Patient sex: F
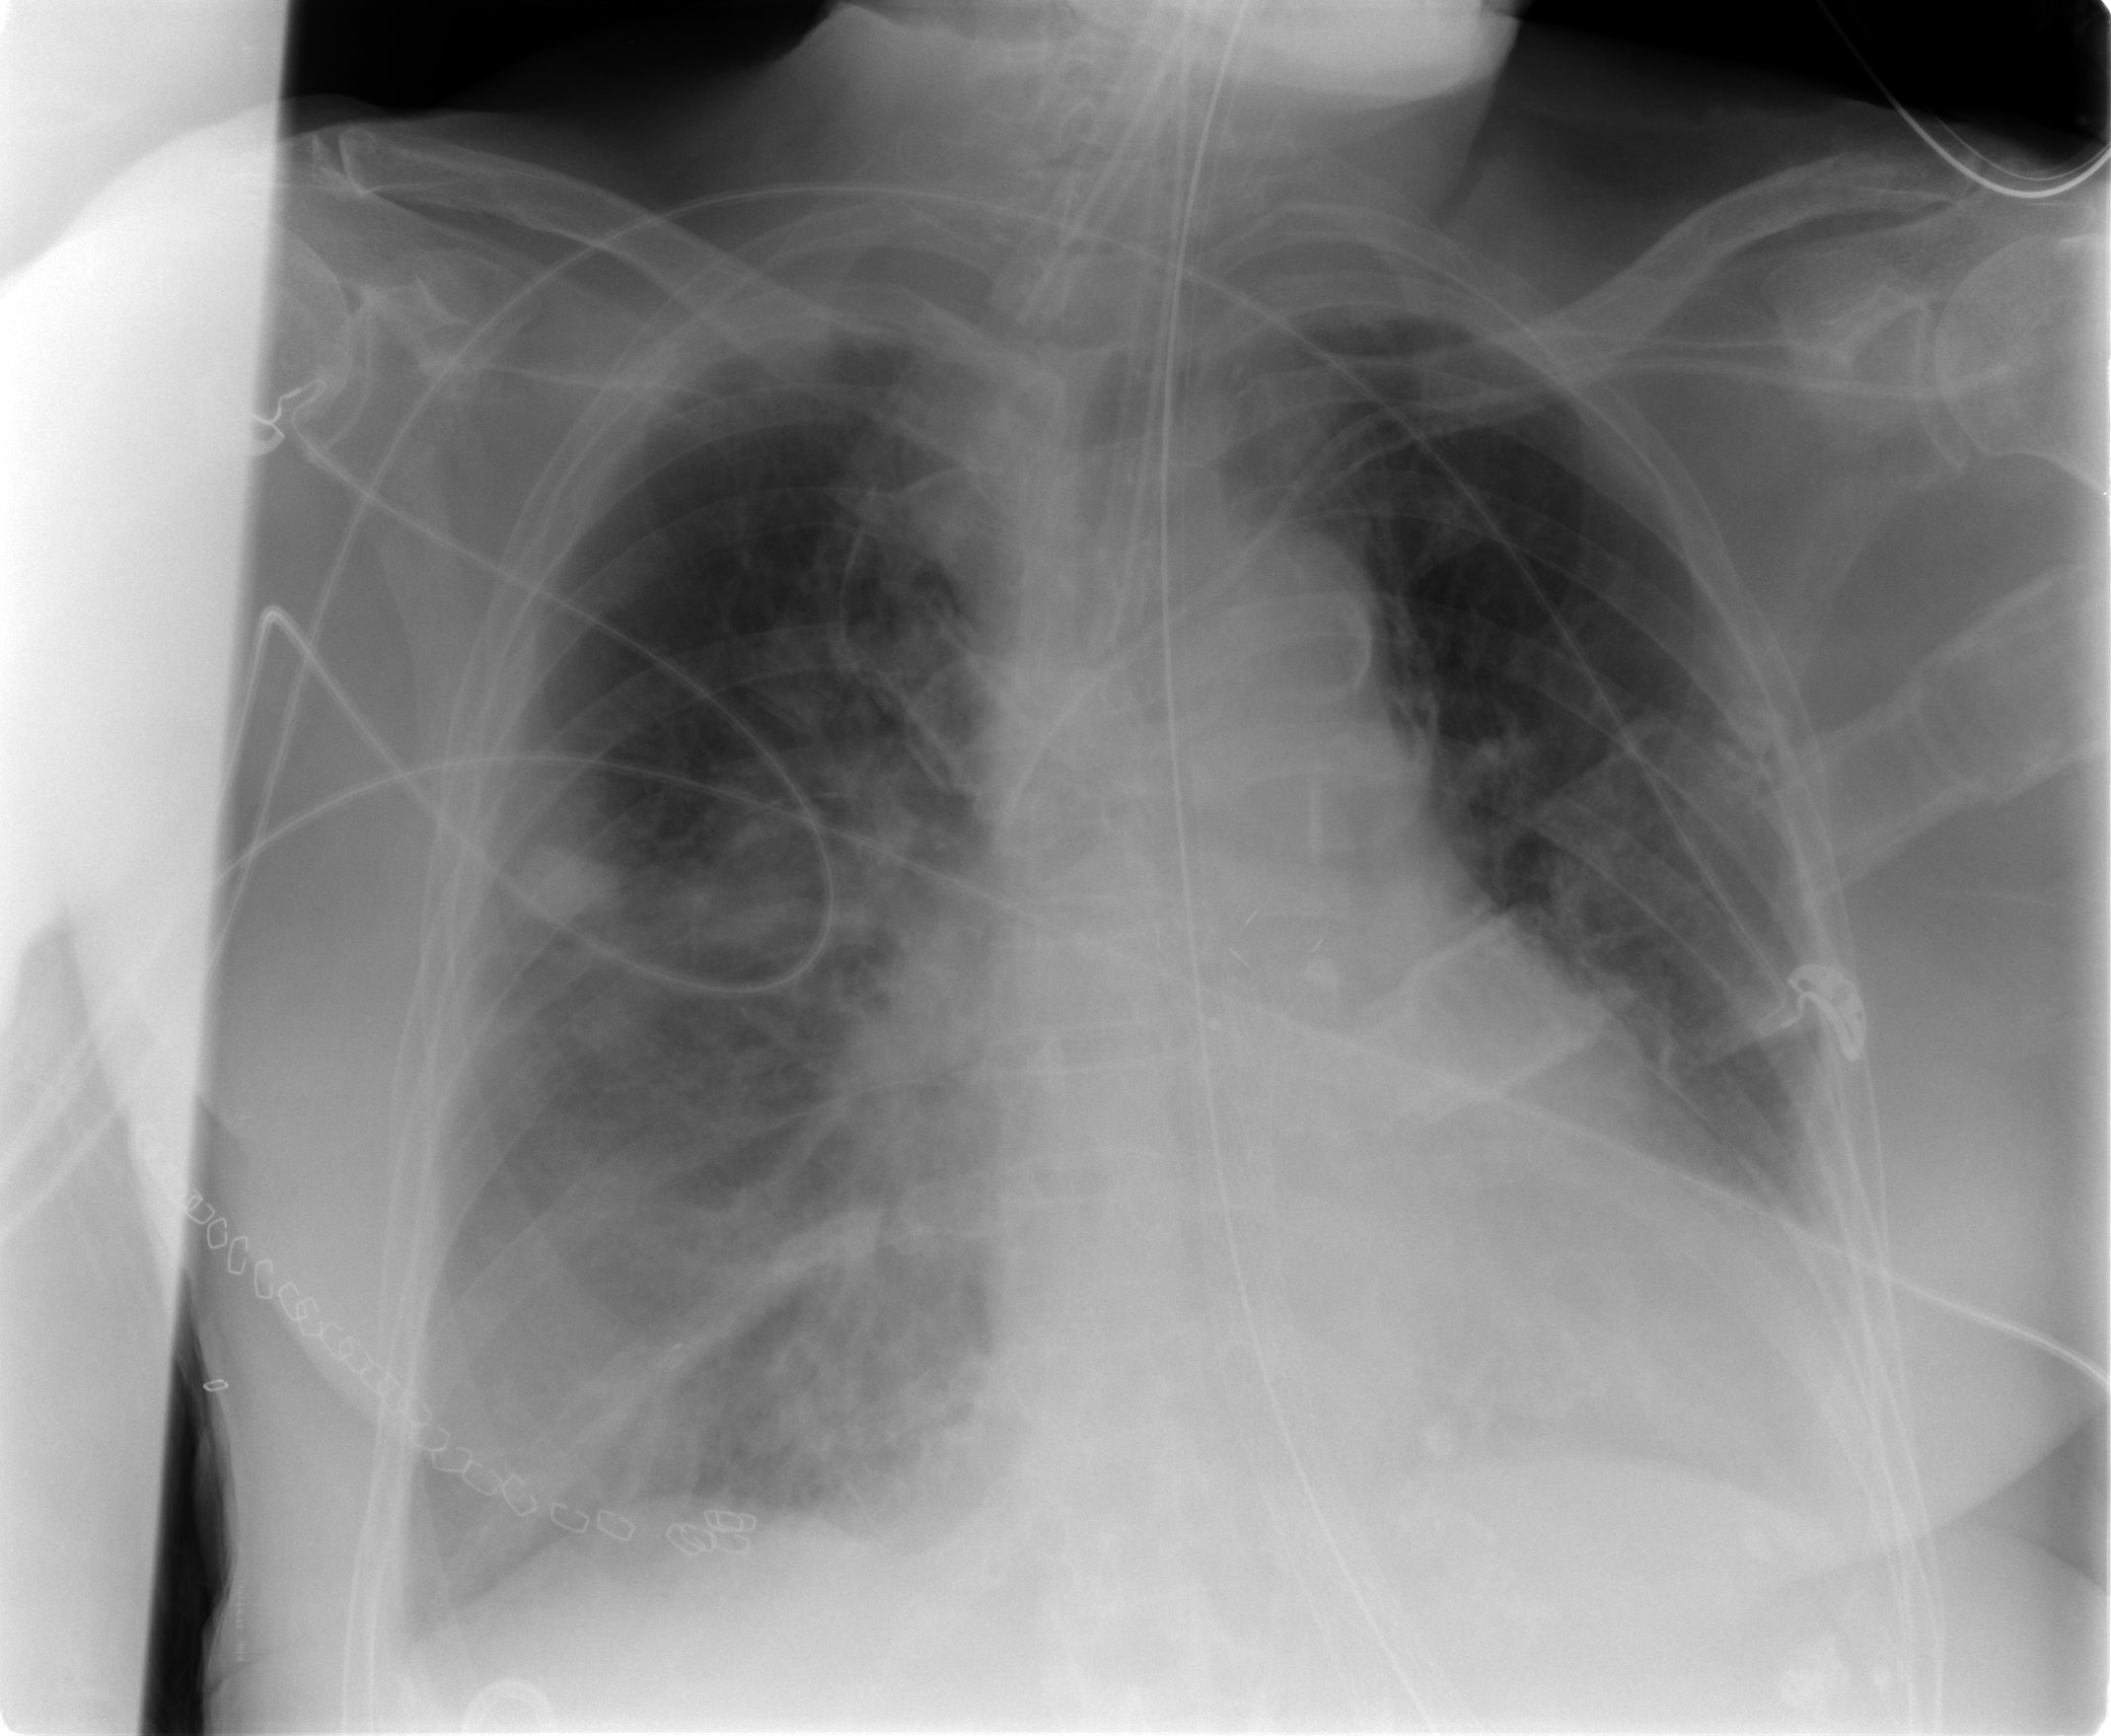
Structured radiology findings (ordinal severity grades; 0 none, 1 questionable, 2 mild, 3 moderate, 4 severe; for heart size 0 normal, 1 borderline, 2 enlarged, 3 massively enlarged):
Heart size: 2
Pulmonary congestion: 2
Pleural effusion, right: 0
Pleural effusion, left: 1
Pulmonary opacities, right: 2
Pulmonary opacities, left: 0
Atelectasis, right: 2
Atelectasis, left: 2